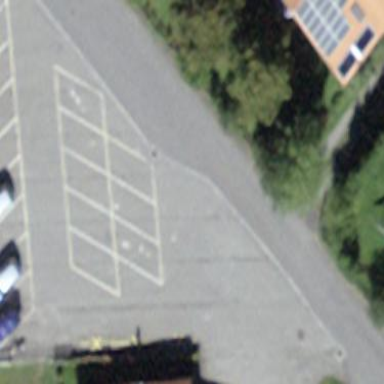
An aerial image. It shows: Parking area with surface.